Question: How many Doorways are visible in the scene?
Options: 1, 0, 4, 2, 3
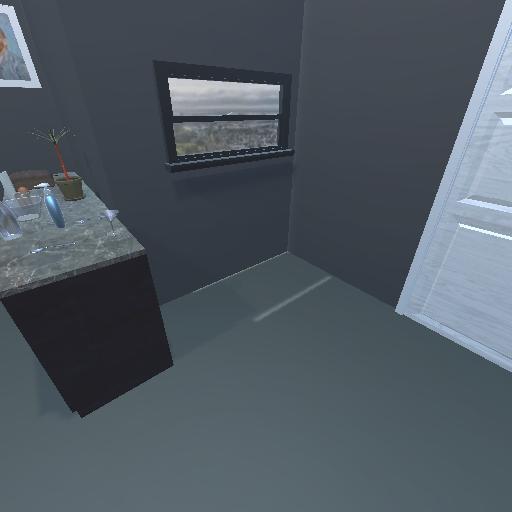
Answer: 1